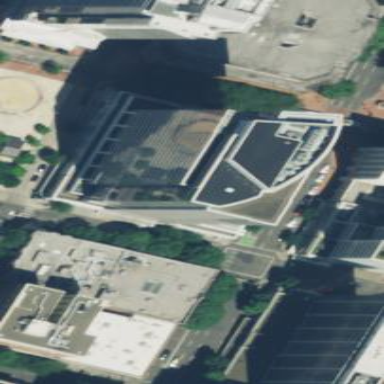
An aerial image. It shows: Office building.